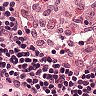
Metastatic tissue present: no